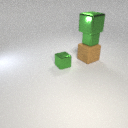
large green metal cube above small green metal cube